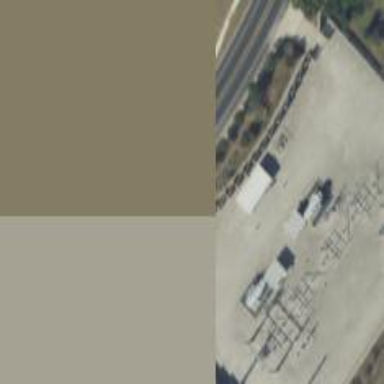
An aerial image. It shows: Distribution level power substation surrounded by wall.